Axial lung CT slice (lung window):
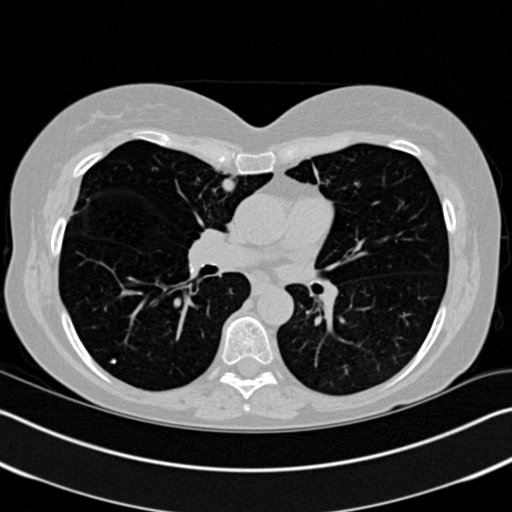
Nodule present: yes
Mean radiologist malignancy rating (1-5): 4.25